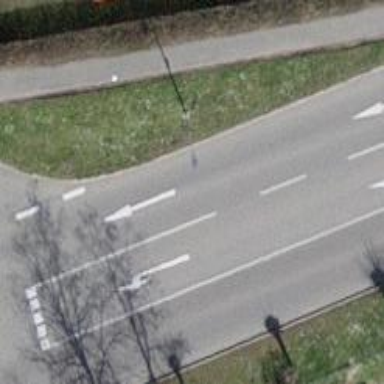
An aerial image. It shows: Secondary road with asphalt surface.